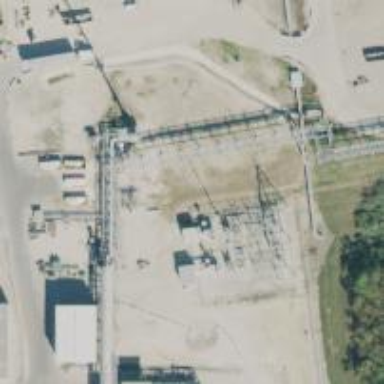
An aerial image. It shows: Switch used for power control.